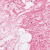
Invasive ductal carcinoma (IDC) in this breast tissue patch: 0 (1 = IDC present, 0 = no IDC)